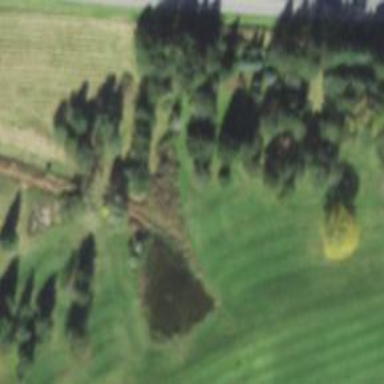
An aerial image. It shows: Water hazard in golf course. The hazard is natural water feature.